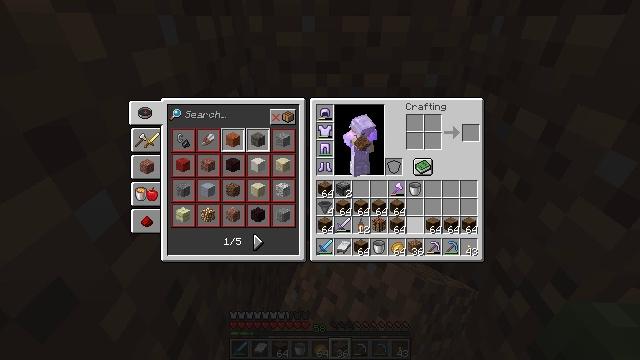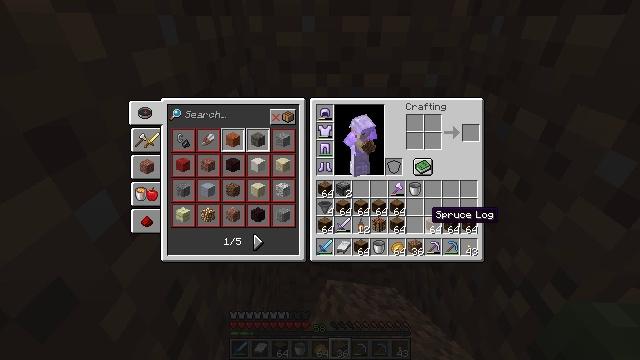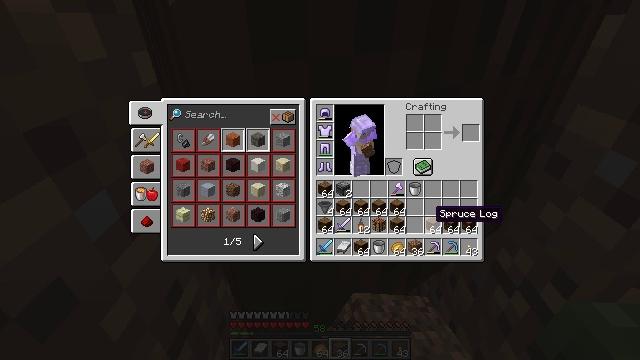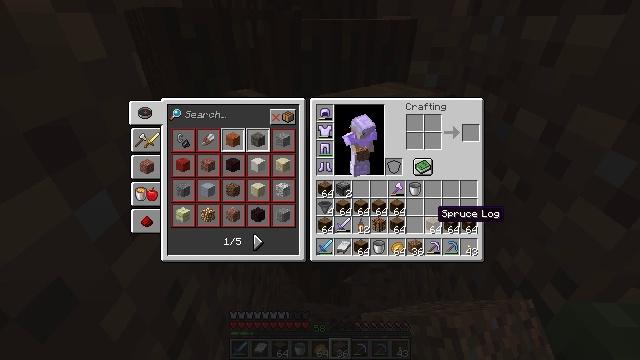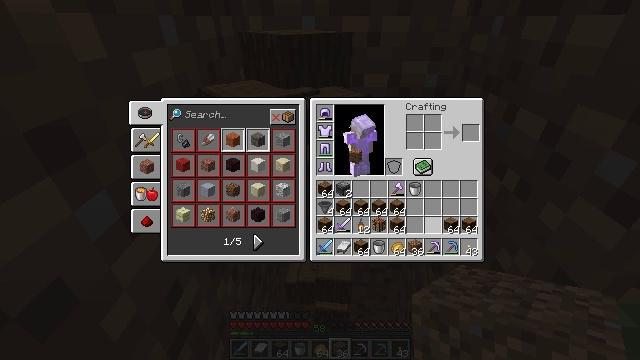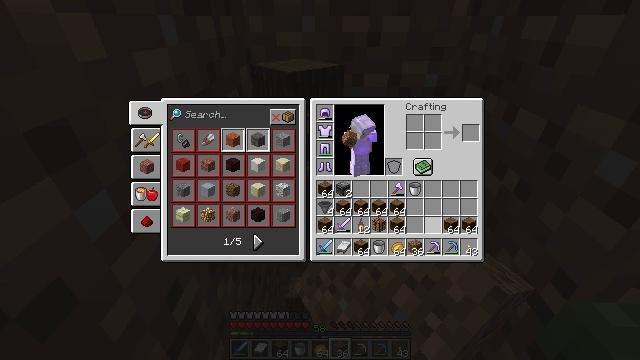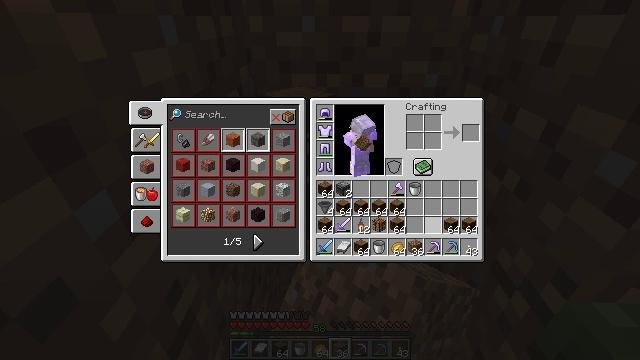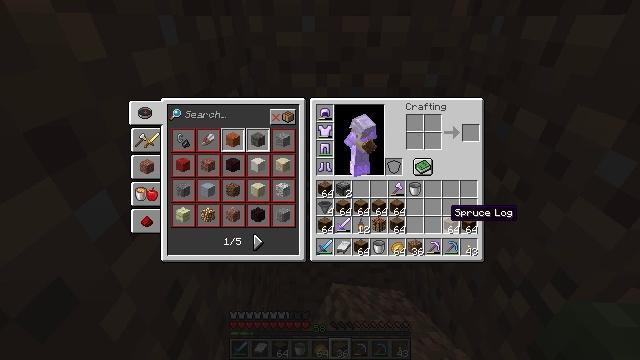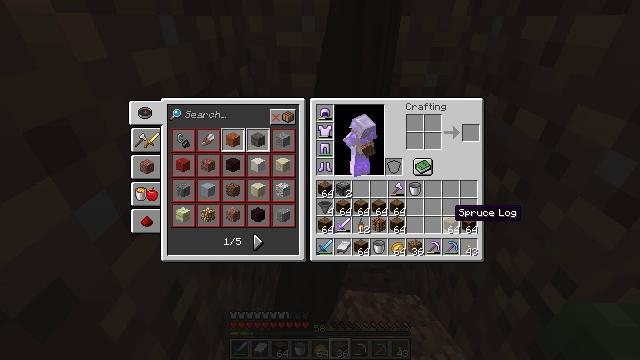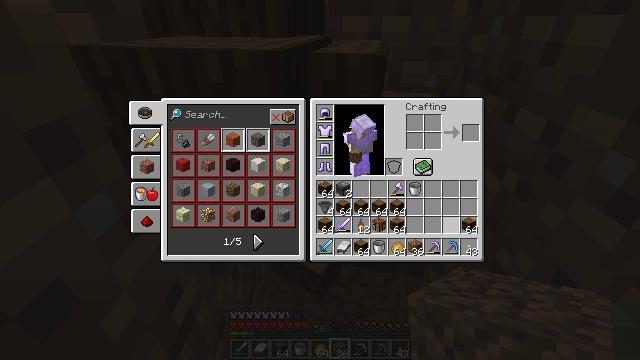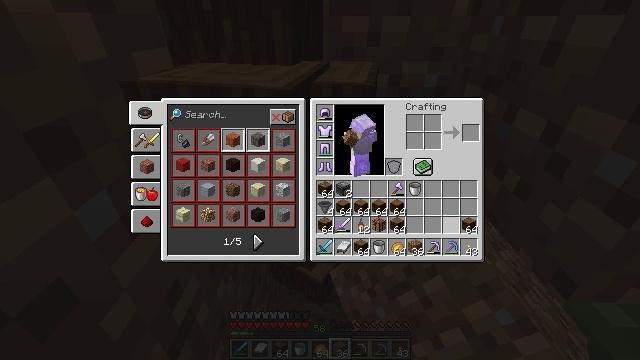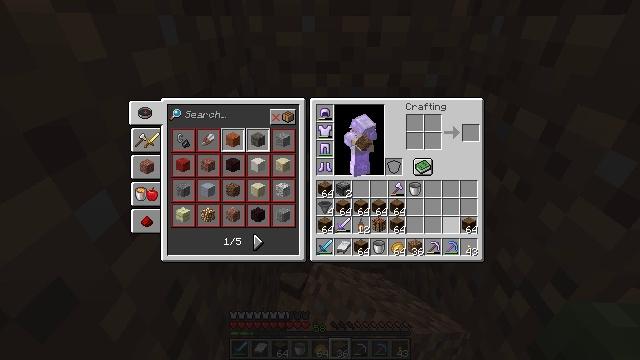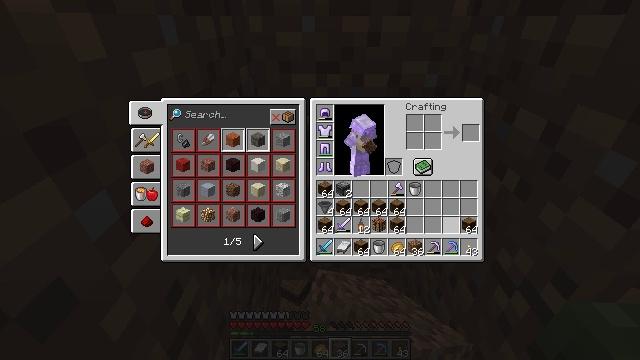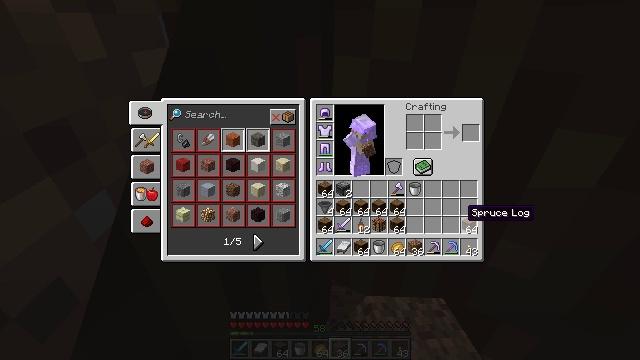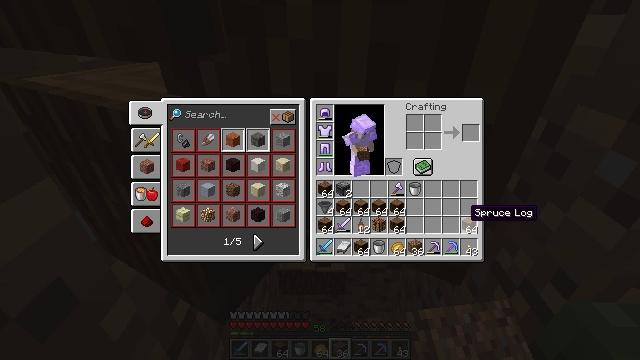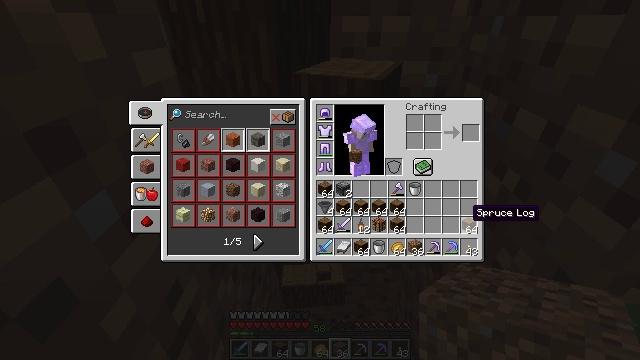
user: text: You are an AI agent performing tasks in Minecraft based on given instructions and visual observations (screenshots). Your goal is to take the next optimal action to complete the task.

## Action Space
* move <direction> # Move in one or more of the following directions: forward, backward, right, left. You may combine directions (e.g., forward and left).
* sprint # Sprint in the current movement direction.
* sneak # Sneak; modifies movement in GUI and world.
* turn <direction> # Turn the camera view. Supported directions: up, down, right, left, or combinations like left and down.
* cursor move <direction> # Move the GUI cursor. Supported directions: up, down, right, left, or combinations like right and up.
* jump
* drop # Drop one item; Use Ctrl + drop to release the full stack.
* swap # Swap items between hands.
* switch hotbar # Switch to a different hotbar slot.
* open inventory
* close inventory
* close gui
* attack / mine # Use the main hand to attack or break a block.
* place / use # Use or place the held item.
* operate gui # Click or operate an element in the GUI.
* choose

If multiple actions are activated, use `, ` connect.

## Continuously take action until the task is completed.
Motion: motion action
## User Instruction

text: Drop a spruce log.
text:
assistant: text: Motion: sprint, cursor move right
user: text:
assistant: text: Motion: sprint
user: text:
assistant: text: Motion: sprint
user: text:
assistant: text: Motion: sprint, drop
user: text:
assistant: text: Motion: sprint, drop
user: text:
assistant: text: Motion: sprint, cursor move right, drop
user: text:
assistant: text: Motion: sprint
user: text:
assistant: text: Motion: sprint
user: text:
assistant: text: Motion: sprint, drop
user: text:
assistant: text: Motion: sprint, drop
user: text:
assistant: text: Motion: sprint, drop
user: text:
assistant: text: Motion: sprint
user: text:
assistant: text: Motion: sprint
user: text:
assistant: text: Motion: sprint
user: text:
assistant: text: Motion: sprint
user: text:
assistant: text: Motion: sprint, drop
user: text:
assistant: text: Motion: sprint, drop
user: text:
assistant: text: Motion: sprint, drop
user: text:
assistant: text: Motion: sprint
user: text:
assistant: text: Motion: no_op
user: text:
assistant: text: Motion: no_op
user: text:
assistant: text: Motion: no_op
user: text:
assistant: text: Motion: no_op
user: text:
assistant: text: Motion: no_op
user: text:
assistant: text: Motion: no_op
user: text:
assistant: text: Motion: no_op
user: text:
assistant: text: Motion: no_op
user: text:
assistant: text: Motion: no_op
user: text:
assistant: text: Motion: no_op
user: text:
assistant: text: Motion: no_op